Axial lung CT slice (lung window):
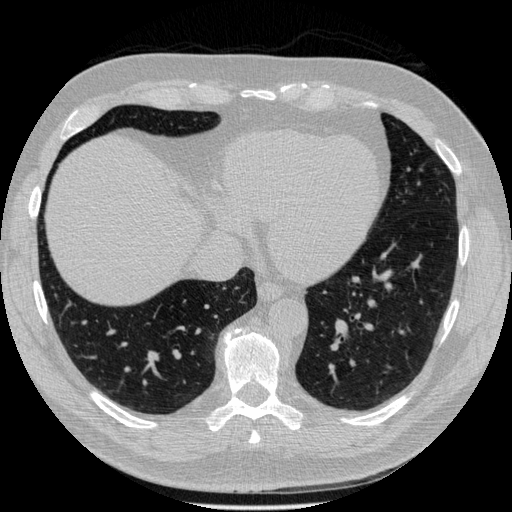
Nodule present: no